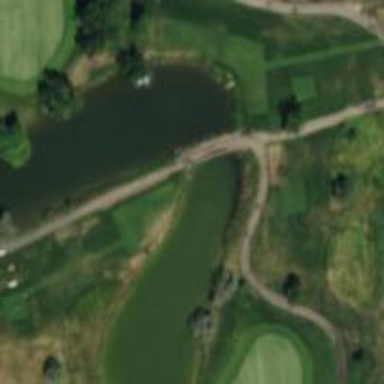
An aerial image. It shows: Asphalt track with grade1 track type. This is Golf Cart Path.